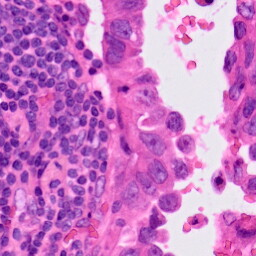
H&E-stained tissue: Lung